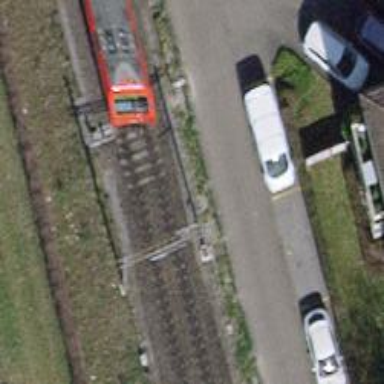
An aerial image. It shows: Single-track railway with electrified contact lines.